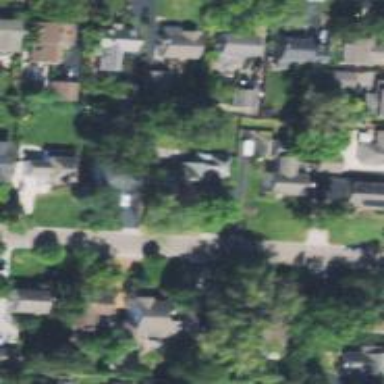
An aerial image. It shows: Residential driveway.